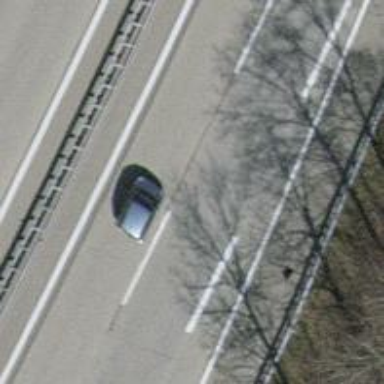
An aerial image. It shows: Motorway.